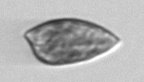
Label: Prorocentrum_dentatum